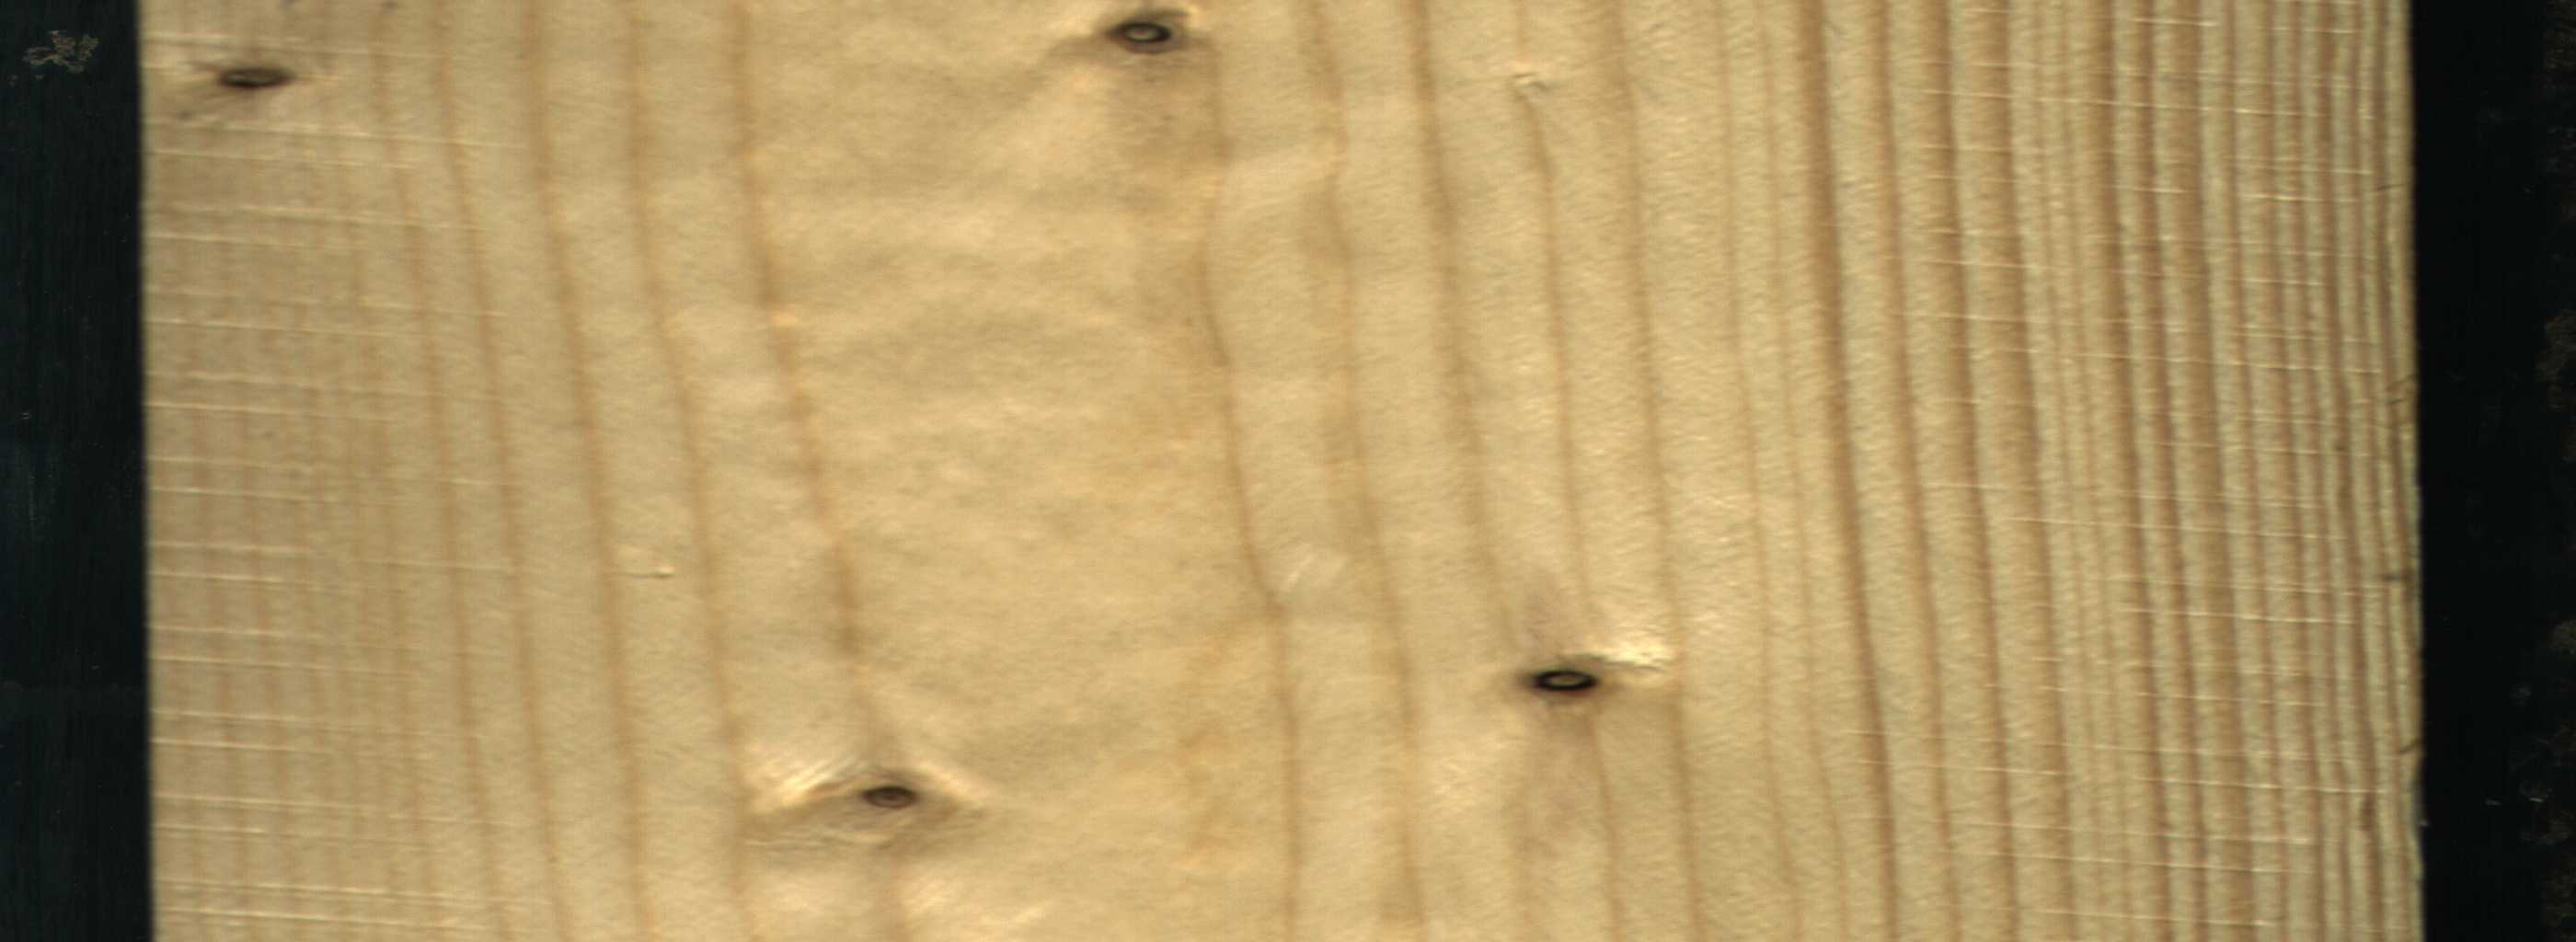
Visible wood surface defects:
Dead_Knot
Dead_Knot
Dead_Knot
Dead_Knot